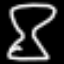
Label: hourglass